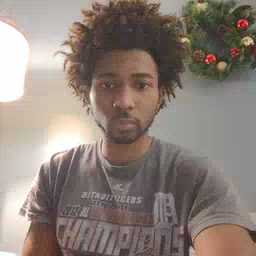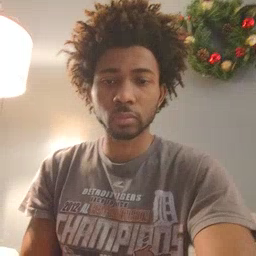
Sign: frog